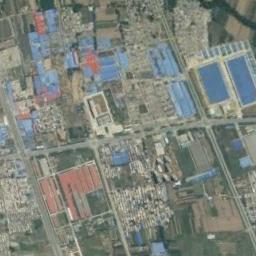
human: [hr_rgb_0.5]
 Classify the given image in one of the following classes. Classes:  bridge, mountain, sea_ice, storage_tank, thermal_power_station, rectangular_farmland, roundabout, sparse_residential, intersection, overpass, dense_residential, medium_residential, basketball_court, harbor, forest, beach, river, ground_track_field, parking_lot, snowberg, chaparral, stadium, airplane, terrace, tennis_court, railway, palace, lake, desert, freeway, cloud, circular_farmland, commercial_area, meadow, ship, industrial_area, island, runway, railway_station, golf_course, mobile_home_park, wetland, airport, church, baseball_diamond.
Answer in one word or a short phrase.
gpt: industrial_area